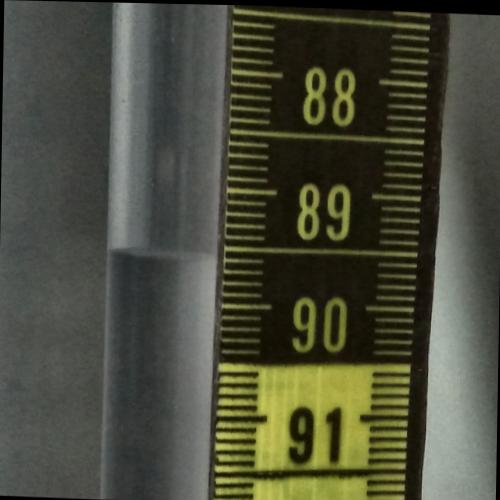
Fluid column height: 89.6 cm